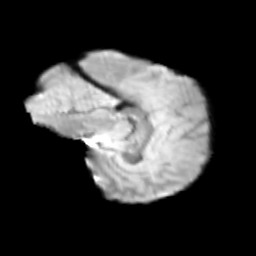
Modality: T2w
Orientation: sagittal
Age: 10
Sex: female
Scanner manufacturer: siemens
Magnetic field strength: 3 T
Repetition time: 3.8 s
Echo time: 0.07 s